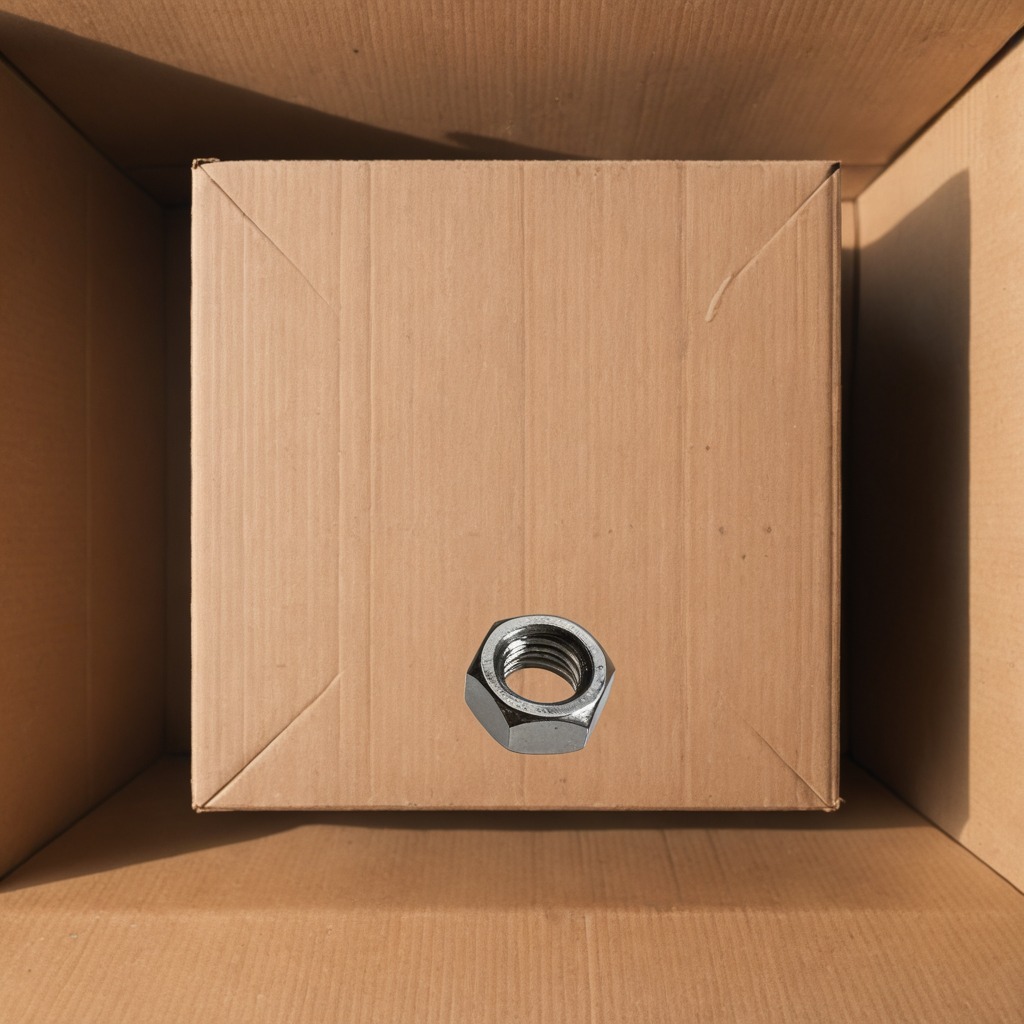
A metal nut is lying on the cardboard box surface.